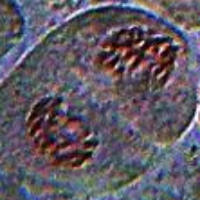
Label: telophase